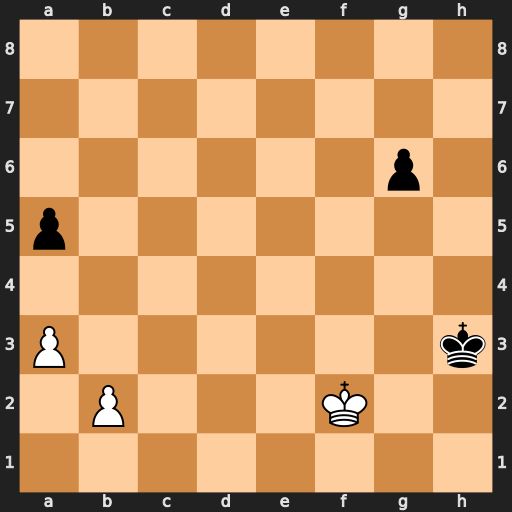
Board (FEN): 8/8/6p1/p7/8/P6k/1P3K2/8
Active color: w
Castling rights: -
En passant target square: -
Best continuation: b4 axb4 axb4 Kg4 b5 Kf4 b6